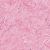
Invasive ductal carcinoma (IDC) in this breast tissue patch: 0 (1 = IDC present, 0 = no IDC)